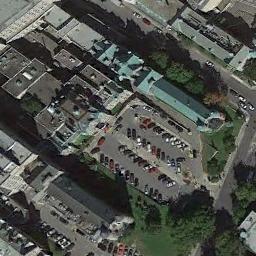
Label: church